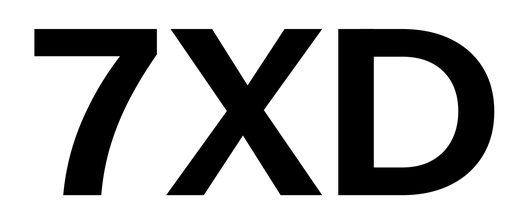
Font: InstrumentSans_Bold